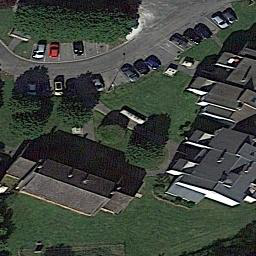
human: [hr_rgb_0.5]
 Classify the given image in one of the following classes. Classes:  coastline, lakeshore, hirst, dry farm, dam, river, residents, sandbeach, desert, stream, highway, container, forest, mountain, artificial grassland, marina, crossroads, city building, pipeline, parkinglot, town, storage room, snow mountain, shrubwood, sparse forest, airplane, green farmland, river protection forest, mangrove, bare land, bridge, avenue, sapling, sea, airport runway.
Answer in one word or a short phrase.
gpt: residents